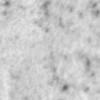
Label: no_change